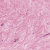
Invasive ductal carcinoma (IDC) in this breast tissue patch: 0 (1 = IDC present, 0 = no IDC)